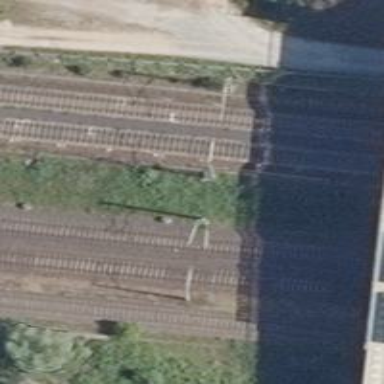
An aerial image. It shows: Railway signal with block marker for train protection. The signal is mounted on catenary mast.